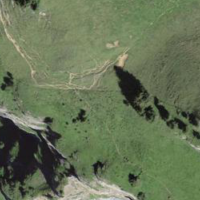
EUNIS habitat code: 23
Species observed at this site:
Astrantia major